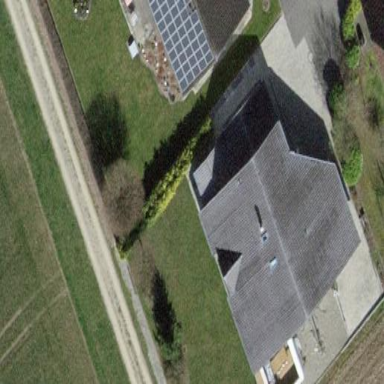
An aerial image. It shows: Building with tiled roof.